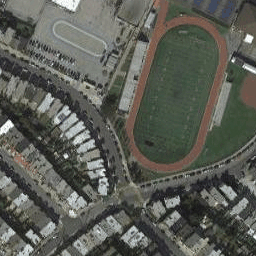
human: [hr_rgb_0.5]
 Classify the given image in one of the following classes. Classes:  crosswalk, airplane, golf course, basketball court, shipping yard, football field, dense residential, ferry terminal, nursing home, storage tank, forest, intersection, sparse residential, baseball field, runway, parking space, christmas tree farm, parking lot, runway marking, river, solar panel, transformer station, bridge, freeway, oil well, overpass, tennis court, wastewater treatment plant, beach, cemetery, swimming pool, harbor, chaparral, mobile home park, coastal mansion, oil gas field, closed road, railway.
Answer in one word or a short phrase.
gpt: football field